Question: I am trying to develop a function which shows me friends of friends, and how many mutual friends I have with those users. So far, I have been able to do the functions separately but not together.
Here is the main view I am using called . Where user1 is the first user and user2 is the friend.

This is the function I have developed to see mutual friends between two users
'''
SELECT id FROM users
WHERE id IN (
SELECT user2 FROM userfriends WHERE user1 = me
) AND id IN (
SELECT user2 FROM userfriends WHERE user1 = second
)
'''
Users is a main table which can link the user id found in the userfriends table to information about the user. Me and second are variables in the stored procedure which emulate the search for first and second users. This function works to plan.
The second function I have is to see all the users who are friends with my friends, but not with me.
'''
SELECT user2 AS id
FROM userfriends
WHERE user1 IN (
#Selects my friends
SELECT user2 FROM userfriends
WHERE user1 = me
)
AND user2 <> me #Makes sure is not me
AND user2 NOT IN ( #Makes sure not already friend
SELECT user2 FROM userfriends
WHERE user1 = me
)
'''
Again, all working to plan and me represents the user id. This will return a list of all my friends friends.
What I want to be able to get instead of a list of mutual users, or a list of my friends friends is:
A table which has my friends friend user ID and how many mutual friends me and that user shares. Etc: user: 1, friends_in_common: 103. If I'm not clear enough please ask and I will try and make it clearer. The two functions do it by themselves, but I'm just not sure how to merge it together.
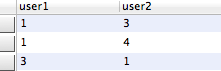
Answer: '''
-- use a self-join of userfriend*userfriend
-- to find all the friends that moi&toi have in common
-- , and count them.
-- (optionally) suppress the rows for (toi<=moi)
-- , because there are basically the same as the corresponding rows with
-- (toi>moi)
-- -----------------------------------
SELECT DISTINCT
uf1.user1 AS moi
, uf2.user1 AS toi
, COUNT(*) AS cnt
FROM userfriend uf1
JOIN userfriend uf2 ON uf1.user2 = uf2.user2
WHERE uf1.user1 < uf2.user1 -- Tie breaker, symmetry remover
GROUP BY uf1.user1, uf2.user1
;
'''